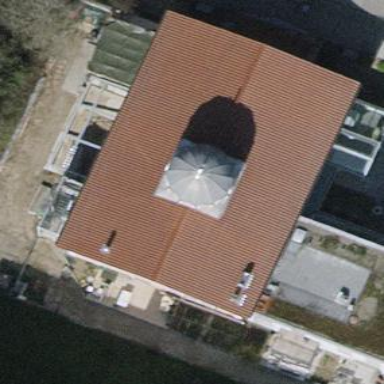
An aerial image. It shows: Beautiful church building.